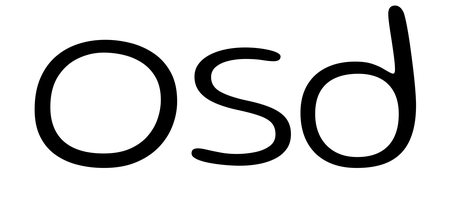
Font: Gluten_ExtraLight